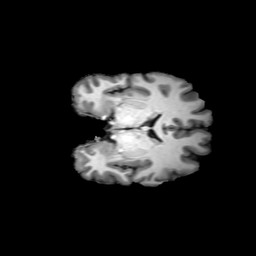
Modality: T1w
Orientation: coronal
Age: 33
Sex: male
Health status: ill